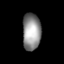
Tissue: lung
Cell type: Endothelial cells
Senescence score: 0.6428
Nuclear area (px): 656
Mean DAPI intensity: 144.872